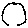
Label: circle